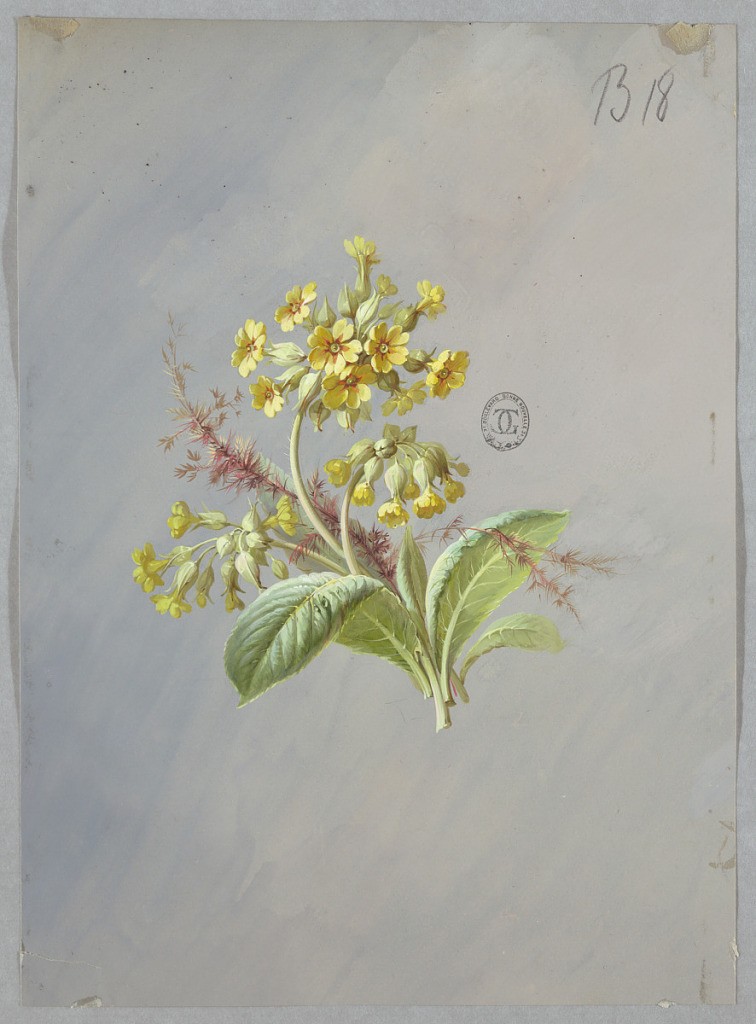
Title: Design for Wallpaper and Textiles: Flowers
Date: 19th century
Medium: Brush and gouache on light blue paper
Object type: Drawing
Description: At center of page three clusters of yellow flowers with foliage at base. Behind flowers, two stems of brown foliage.